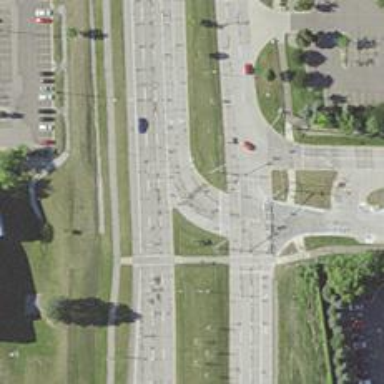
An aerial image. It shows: Secondary link road.